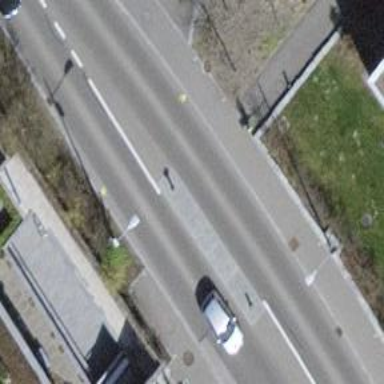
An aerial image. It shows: Unmarked road crossing.